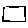
Label: square